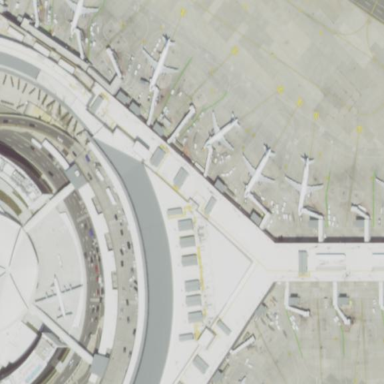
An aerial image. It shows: Terminal building at airport.